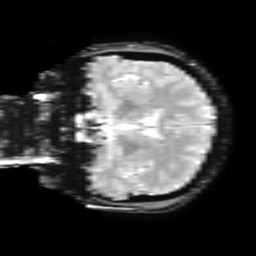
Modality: T2starw
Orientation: coronal
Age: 29
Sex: male
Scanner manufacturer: ge
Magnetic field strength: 3 T
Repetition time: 0.65 s
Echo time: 0.02 s